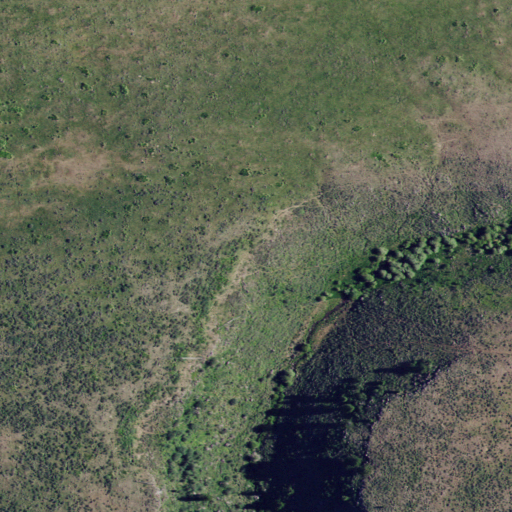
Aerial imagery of valley in Idaho named Paradise Valley containing shrub and woody wetlands